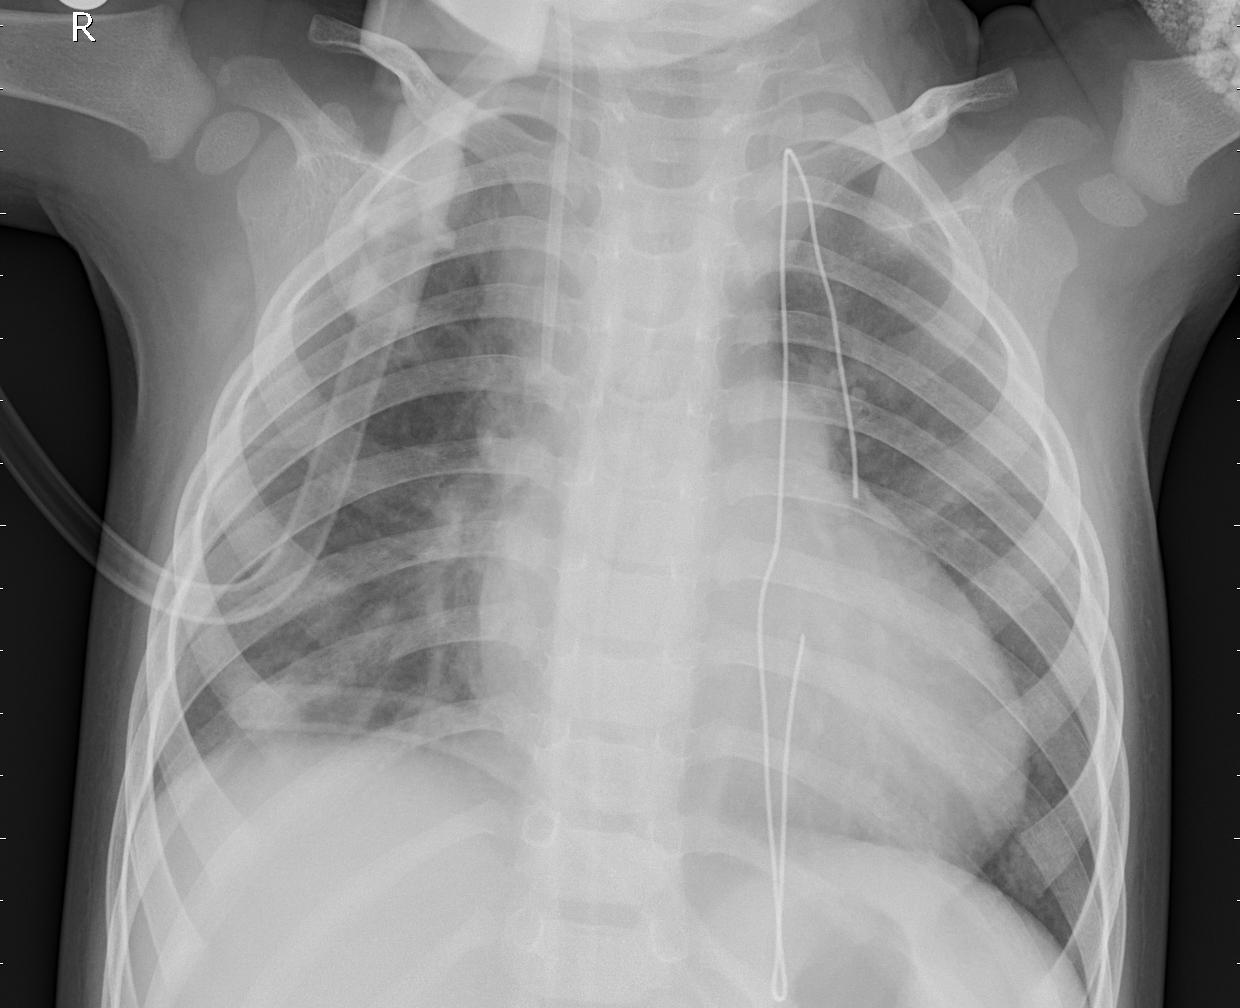
Diagnosis: PNEUMONIA